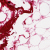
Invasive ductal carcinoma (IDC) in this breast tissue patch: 0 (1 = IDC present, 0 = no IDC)